Chest X-ray:
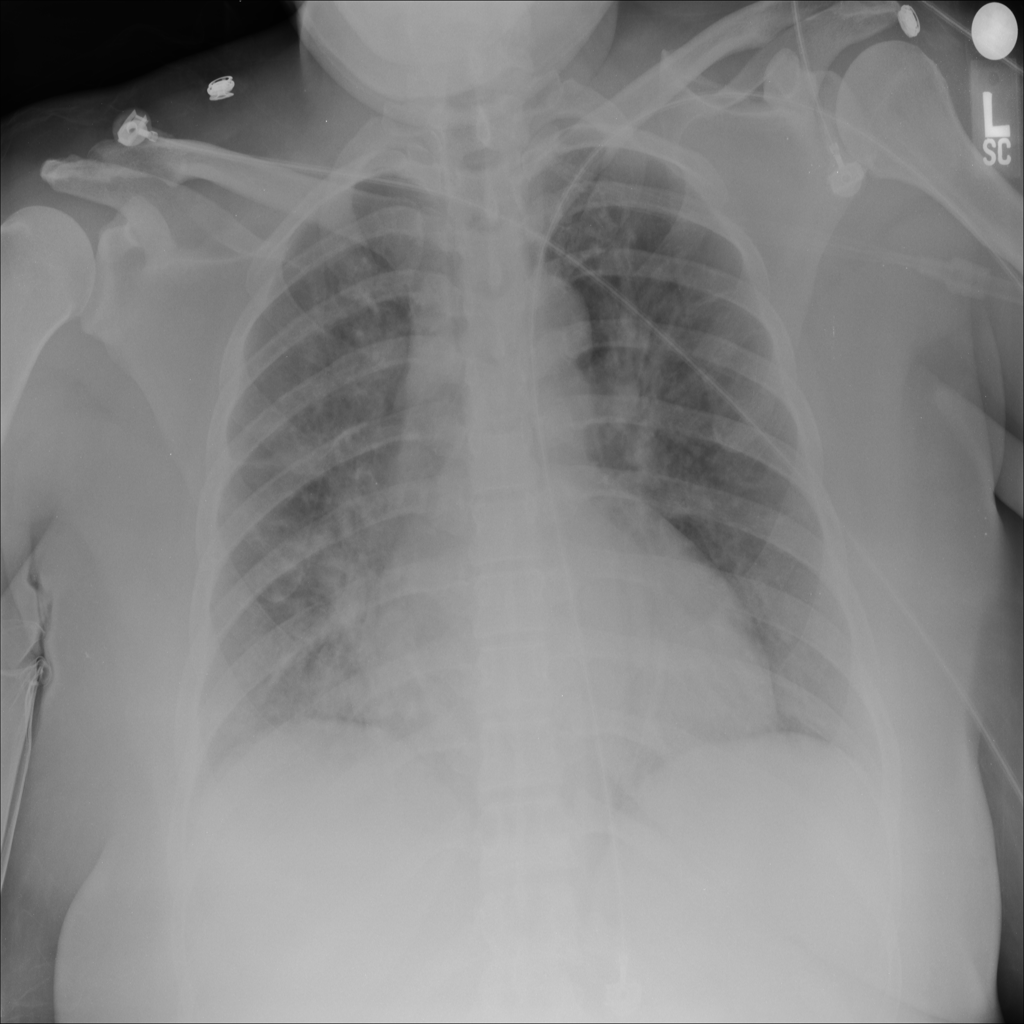
Findings: Consolidation, Effusion, Cardiomegaly
No abnormal finding: no